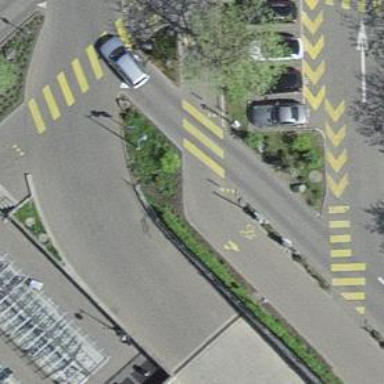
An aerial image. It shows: Zebra crossing on the road.